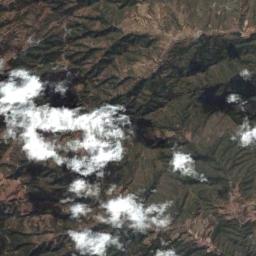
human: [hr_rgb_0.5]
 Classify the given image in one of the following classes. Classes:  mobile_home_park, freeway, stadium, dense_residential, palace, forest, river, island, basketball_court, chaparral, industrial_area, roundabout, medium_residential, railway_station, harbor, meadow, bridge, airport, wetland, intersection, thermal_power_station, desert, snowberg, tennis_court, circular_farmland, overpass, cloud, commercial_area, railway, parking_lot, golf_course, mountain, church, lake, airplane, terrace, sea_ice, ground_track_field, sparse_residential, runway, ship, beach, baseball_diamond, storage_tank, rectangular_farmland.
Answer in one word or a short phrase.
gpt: cloud